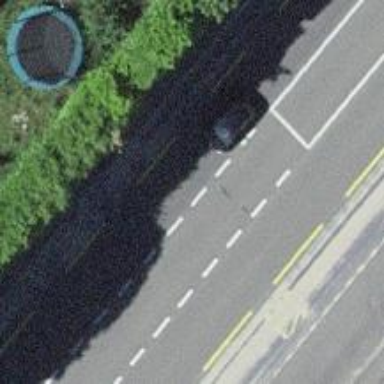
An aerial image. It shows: Primary highway with designated cycle lane.